Question: I'm little confused how to put the drawer panel to the right side of page instead of the left when using Polymer core-drawer-panel.
As described <URL> this should be possible.
'<core-drawer-panel>'
> A responsive container that combines a left- or right-side drawer
panel for navigation or other options and a main content area.
The <URL> for core-drawer-panel shows that there is no position attribute or something similar to use.
What I'm trying to produce is something like the image below where the drawing panel is on the right.
Example:
'''
<core-drawer-panel id="drawerPanel">
<div main>
...
</div>
<div drawer> <!-- I want to be on the right side -->
...
</div>
</core-drawer-panel>
'''

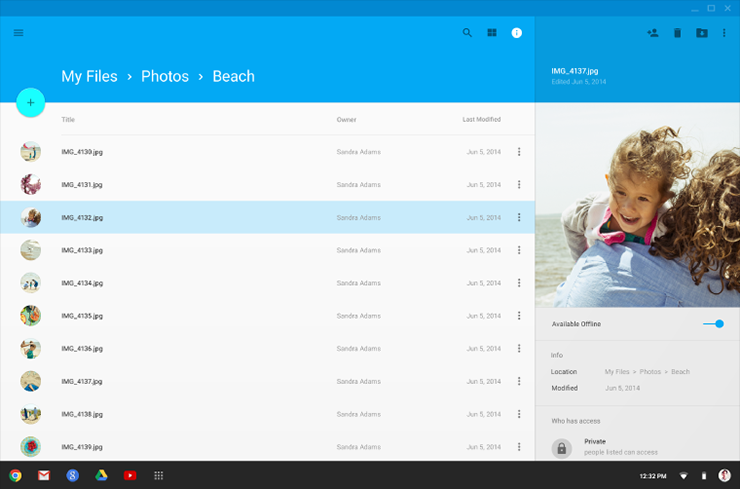
Answer: Try this:
'<core-drawer-panel class="right-drawer"></core-drawer-panel>'
This needs to be documented, would you mind filing an issue here: <URL>?